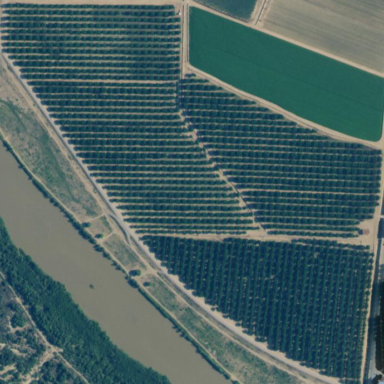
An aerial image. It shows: Orchard.